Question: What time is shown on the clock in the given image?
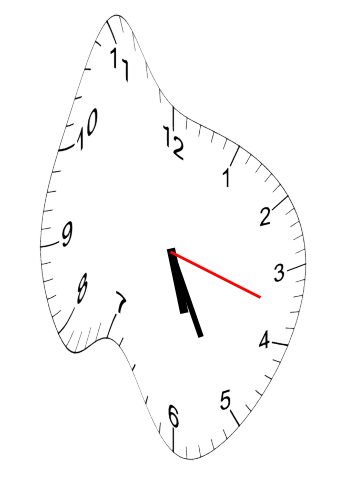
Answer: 05:25:18